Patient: sex M, age 64
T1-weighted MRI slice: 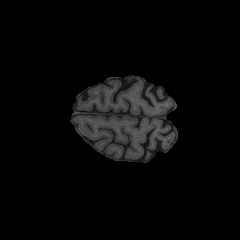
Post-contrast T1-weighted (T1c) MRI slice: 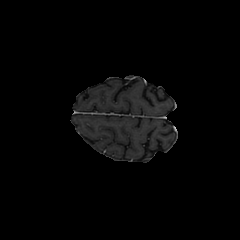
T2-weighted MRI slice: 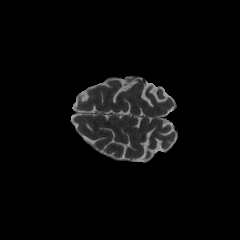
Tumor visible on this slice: no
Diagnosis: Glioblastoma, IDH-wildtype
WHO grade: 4